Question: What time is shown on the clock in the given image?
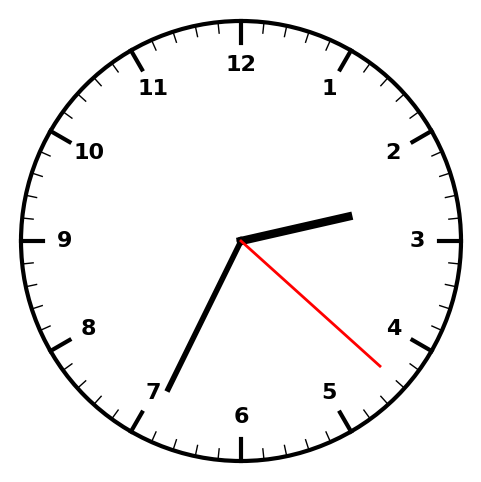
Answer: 02:34:22